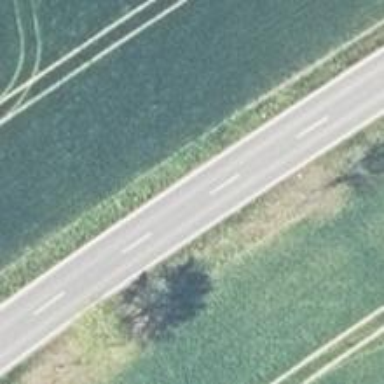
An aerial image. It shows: Secondary road with asphalt surface.